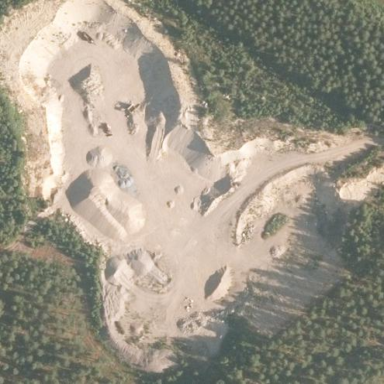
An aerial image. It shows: Quarry area.